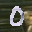
Label: 0